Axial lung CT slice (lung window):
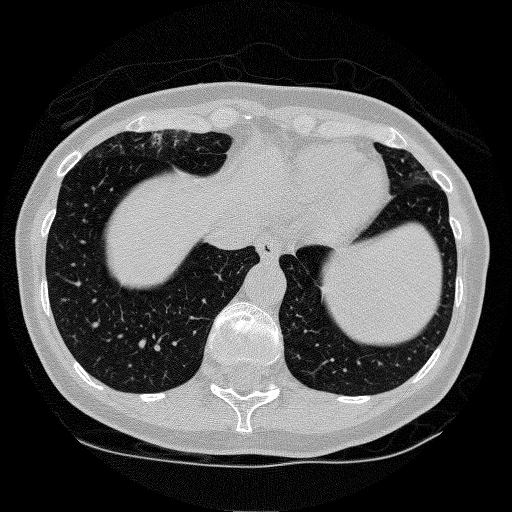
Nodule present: no